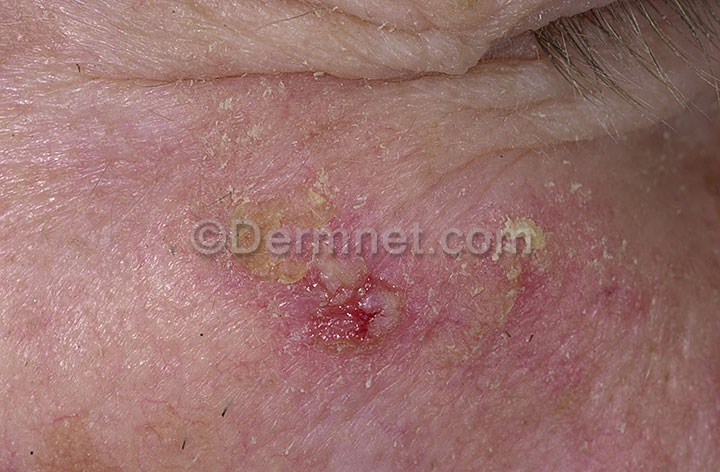
Disease: Actinic Keratosis Basal Cell Carcinoma and other Malignant Lesions